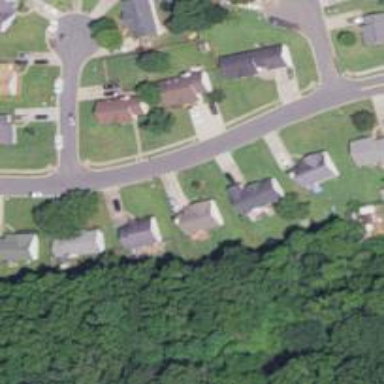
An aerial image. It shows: Residential road.